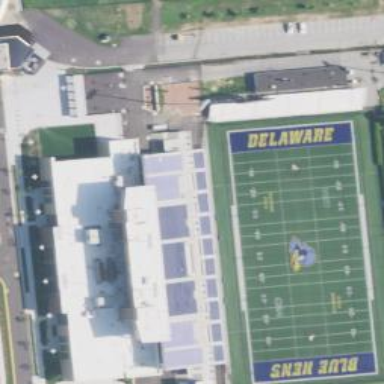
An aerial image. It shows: American football pitch with artificial turf surface for leisure land.